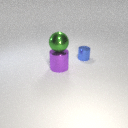
large green metal sphere above large purple metal cylinder